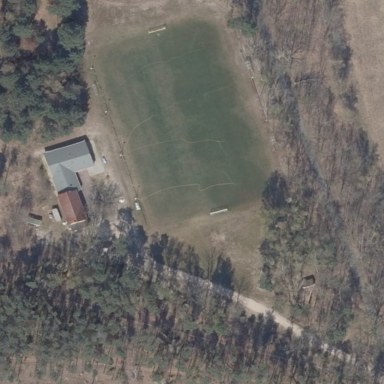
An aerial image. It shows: Sports center on leisure land.